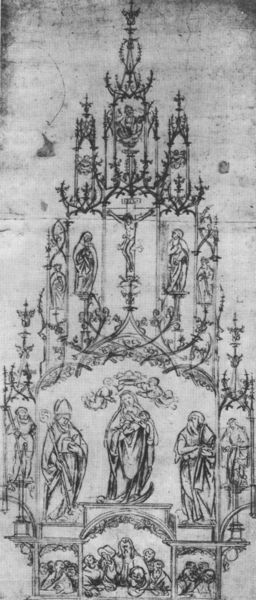
Titel: Hochaltar der ehemaligen Stiftskirche St. Kastulus in Moosburg
Standort: Moosburg, ehemalige Stiftskirche St. Kastulus (EU - D - Bayern)
Schlagwörter: himmel, mann, weiß, frauen, menschen, frau, grau, männer, schwarz, skizze, zeichnung, hochformat, arme, bibel, sockel, spitze, kirche, drei, kind, mutter, krone, engel, ranken, statue, modell, bogen, figuren, bischof, papst, kronleuchter, nische, kreuz, kohle, jungfrau, radierung, bleistift, entwurf, altar, hochaltar, karton, portal, geometrisch, jesus, kreuzigung, hochkant, heiliger, plan, heilige, putten, maria, madonna, gekreuzigt, sklaven, altarbild, jesuskind, gesprenge, retabel, triptychon, propheten, paps, bishof, verzeierung, skalven, altarbilg